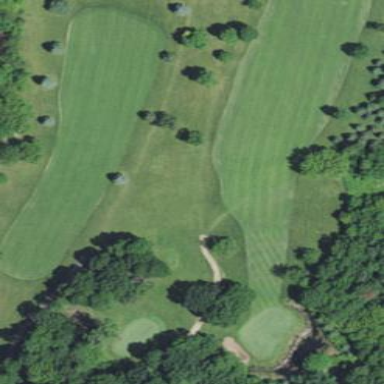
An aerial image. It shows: Grassy pitch designated for golf. It serves as fairway for the sport of golf.